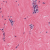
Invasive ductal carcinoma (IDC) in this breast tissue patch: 0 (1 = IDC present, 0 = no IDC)